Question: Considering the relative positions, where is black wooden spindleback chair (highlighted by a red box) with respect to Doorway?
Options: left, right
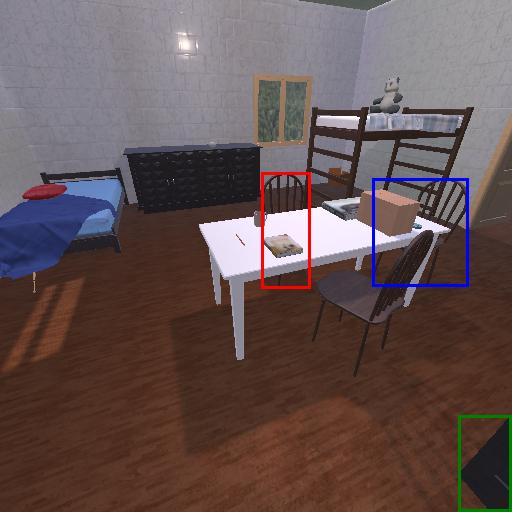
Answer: left